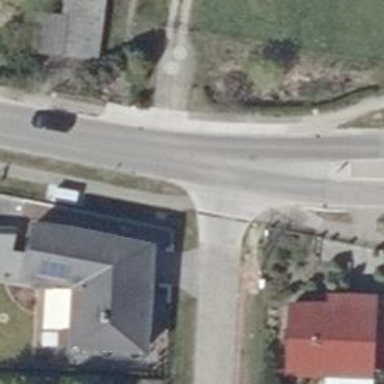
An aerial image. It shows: Secondary road with asphalt surface.